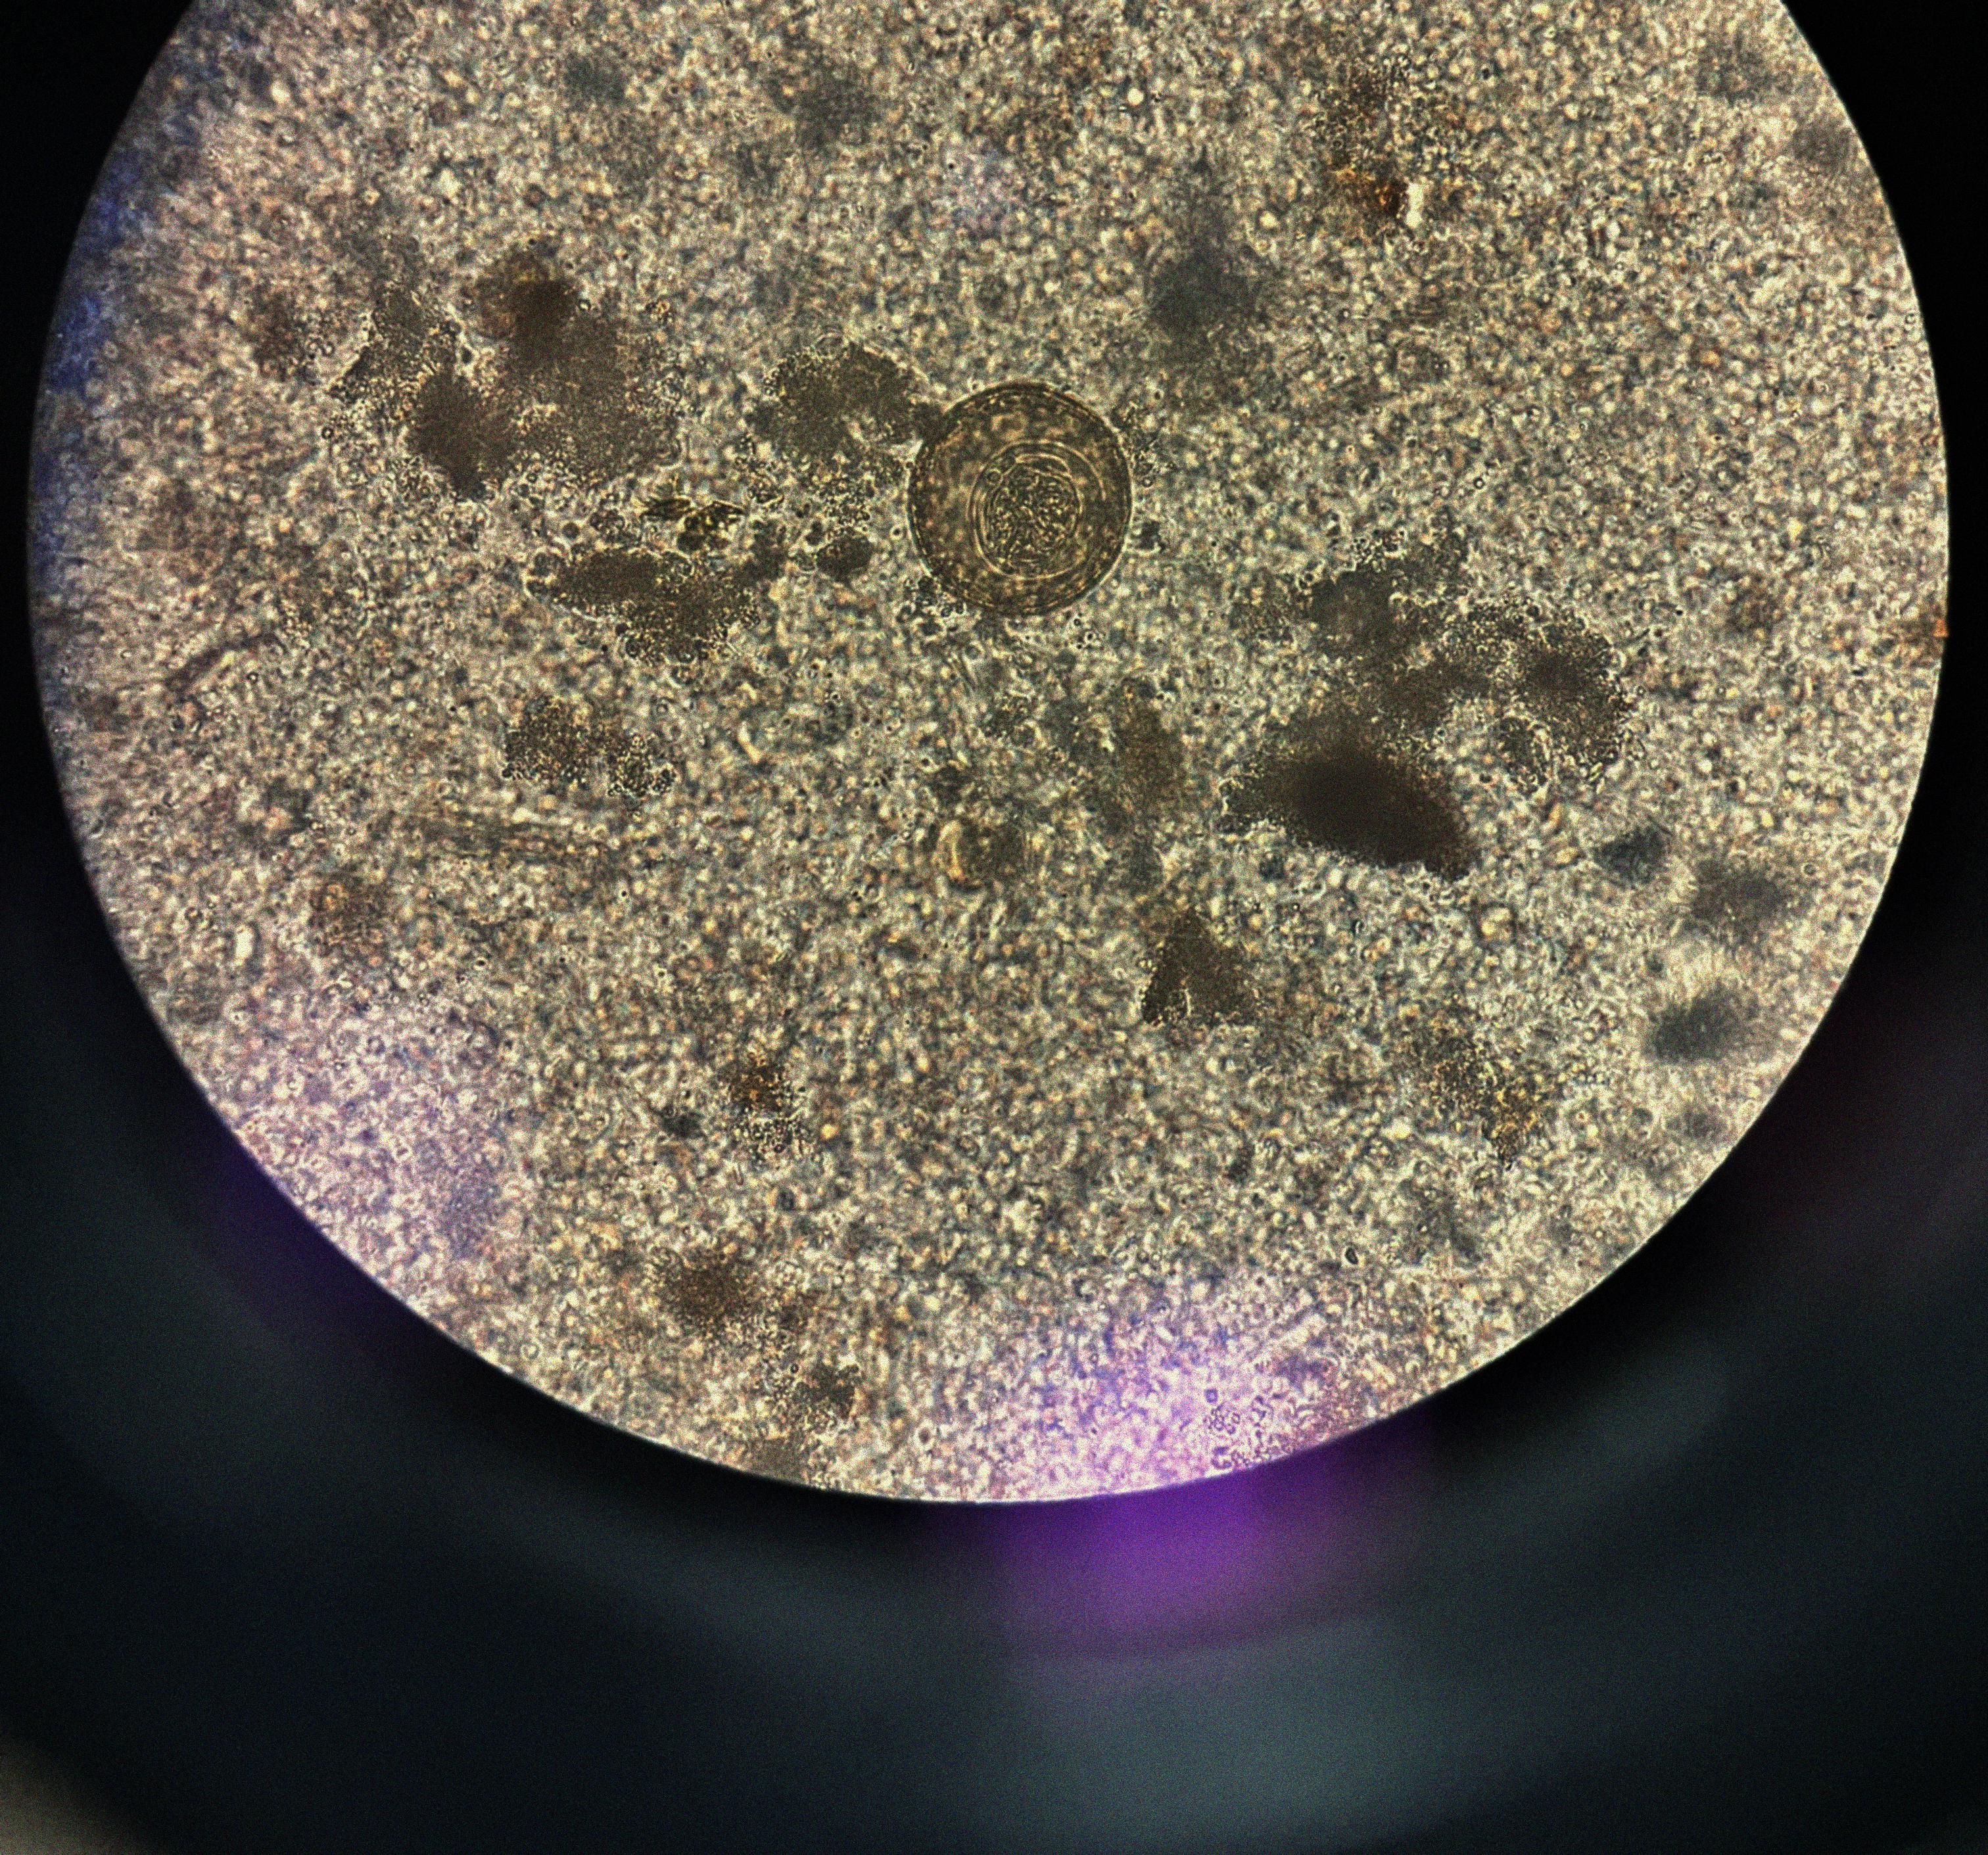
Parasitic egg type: Hymenolepis diminuta